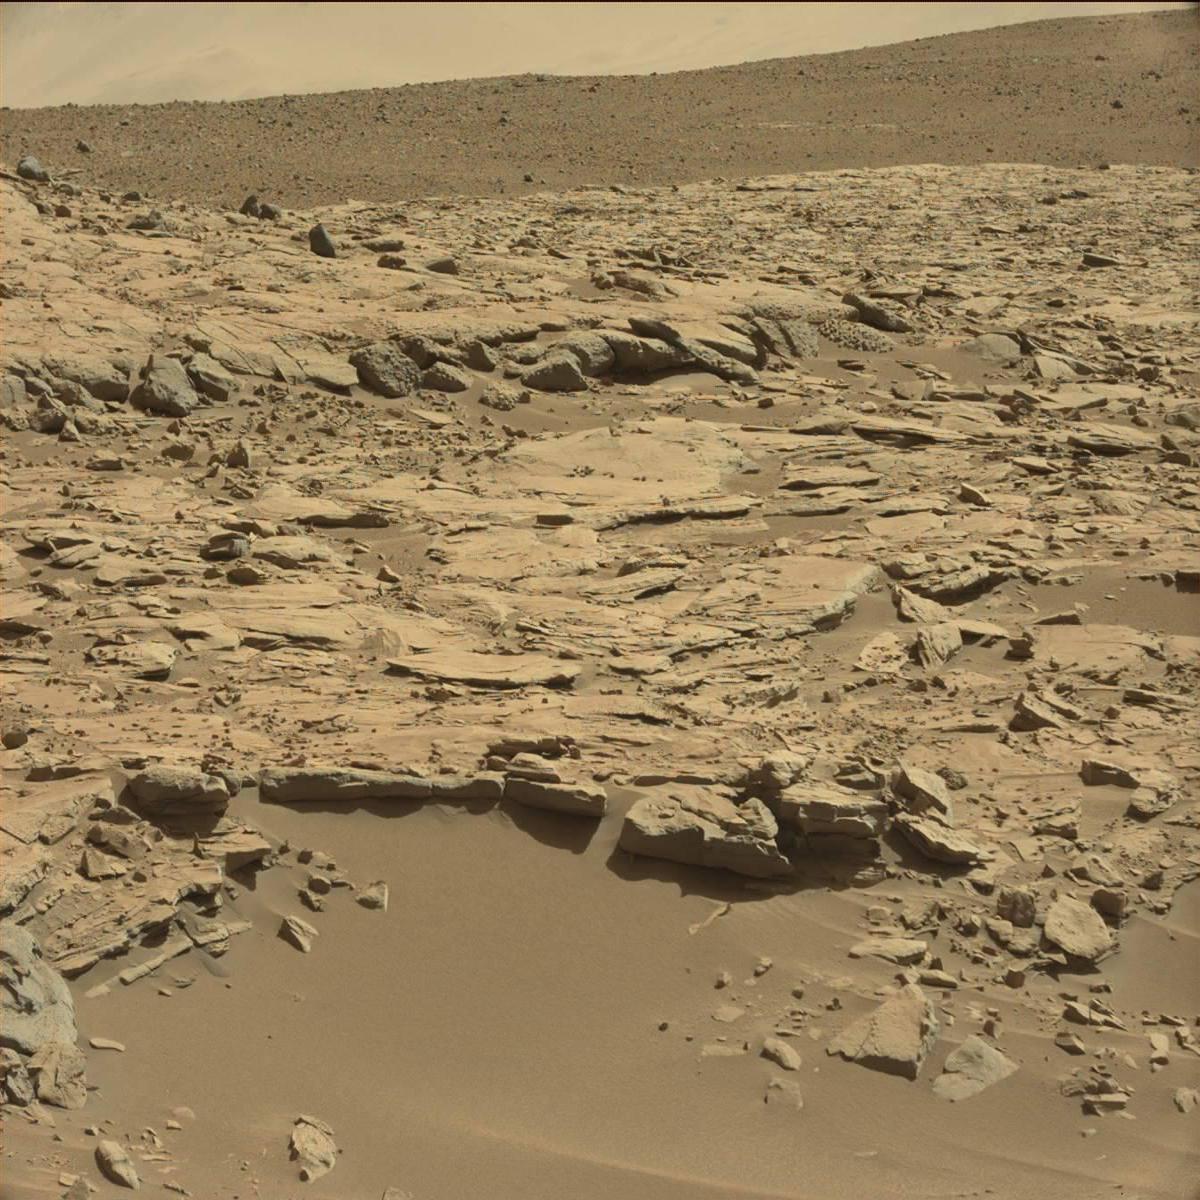
Terrain classes present: Bedrock, Ridge, Sand / Soil